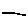
Label: line